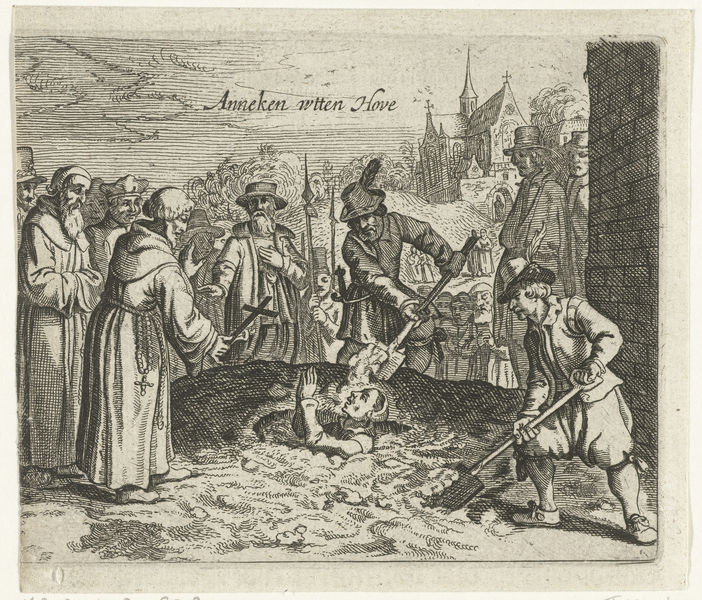
Titel: Anneken van den Hove te Brussel levend begraven
Standort: Amsterdam
Institution: Rijksmuseum
Schlagwörter: feder, himmel, menschen, frau, hut, hüte, männer, zeichnung, gürtel, bart, stein, niederlande, erde, hügel, kirche, kutte, mauer, kreuz, druck, loch, stich, beerdigung, grab, mittelalter, priester, mönch, speere, rosenkranz, sünde, schaufel, spaten, hexe, bajonett, schaufeln, folter, spieße, nönch, exorzist, anneken, hove, inquestion, inquistition